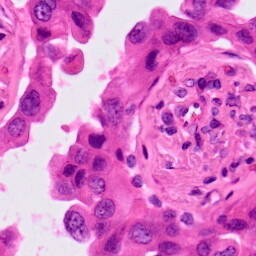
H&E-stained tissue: Lung